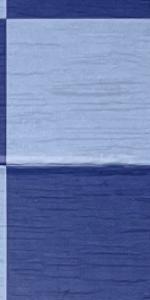
Label: Empty